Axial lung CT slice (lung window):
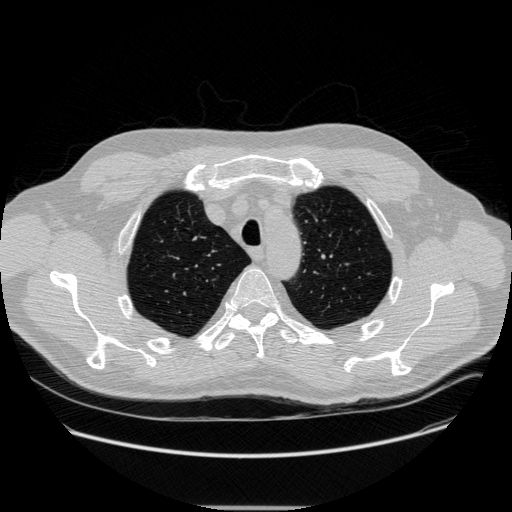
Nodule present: no